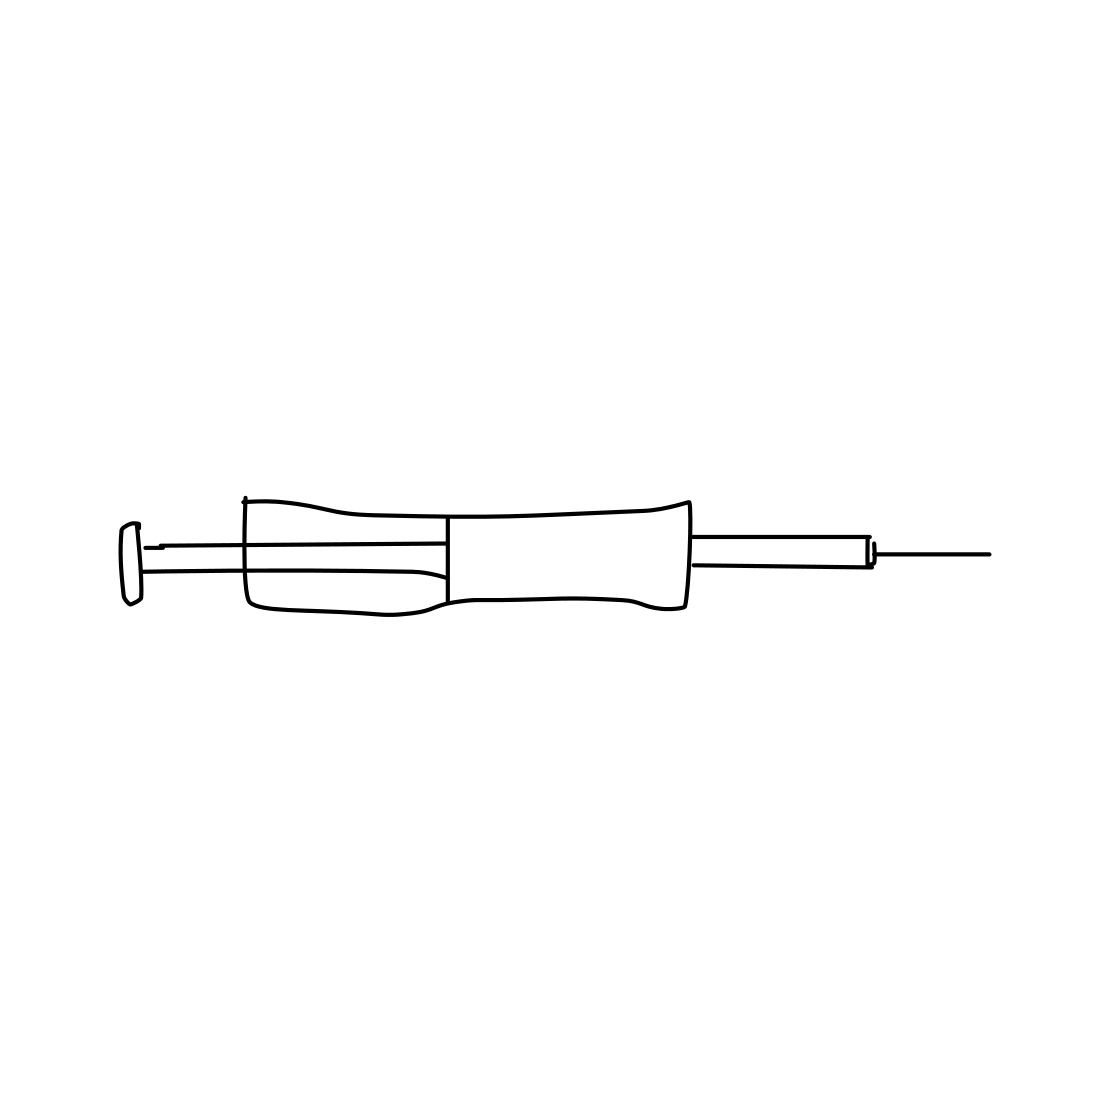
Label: syringe